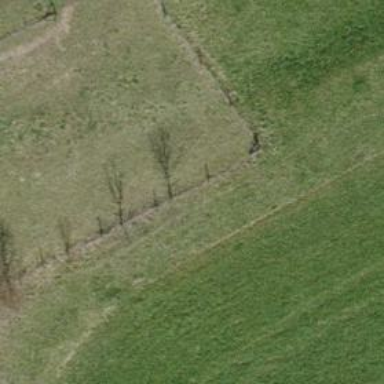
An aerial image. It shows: Grass track with grade5 track type.